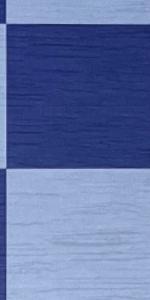
Label: Empty